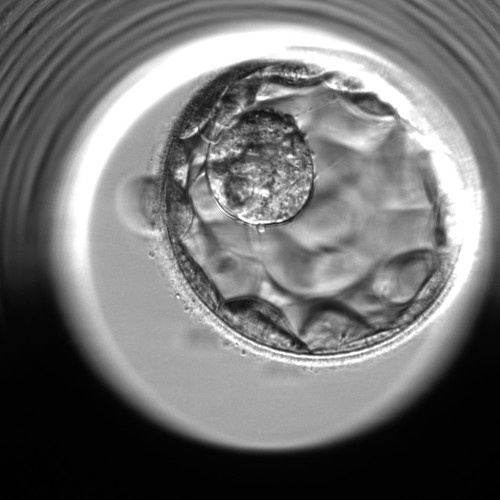
Embryo quality: good